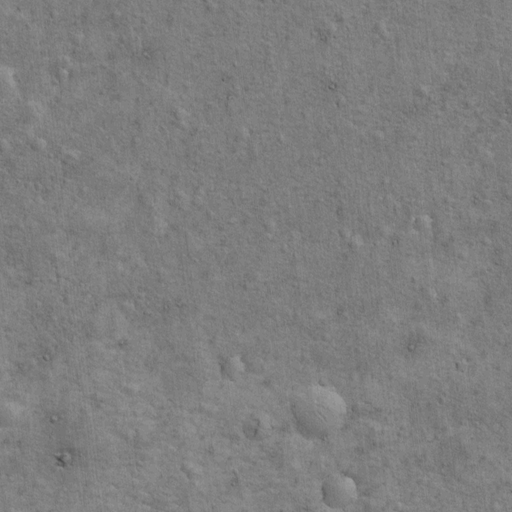
Classes present: Background